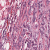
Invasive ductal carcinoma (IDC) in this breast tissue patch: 1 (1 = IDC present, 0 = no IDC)